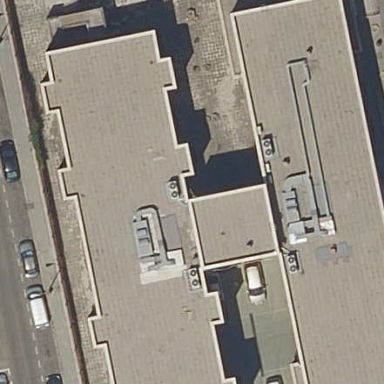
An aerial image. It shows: Clinic building.